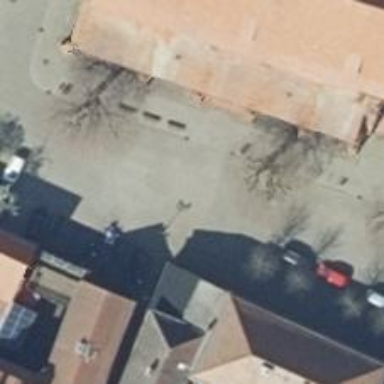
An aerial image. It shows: Living street.